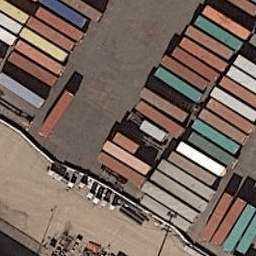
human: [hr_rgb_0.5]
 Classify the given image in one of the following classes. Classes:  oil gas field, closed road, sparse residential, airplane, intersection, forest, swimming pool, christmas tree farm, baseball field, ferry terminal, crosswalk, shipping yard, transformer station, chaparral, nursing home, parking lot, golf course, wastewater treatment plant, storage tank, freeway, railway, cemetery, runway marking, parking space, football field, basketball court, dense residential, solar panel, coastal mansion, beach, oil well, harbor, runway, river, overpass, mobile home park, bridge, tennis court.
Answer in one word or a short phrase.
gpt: shipping yard